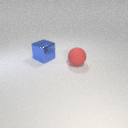
large red rubber sphere to the right of large blue metal cube